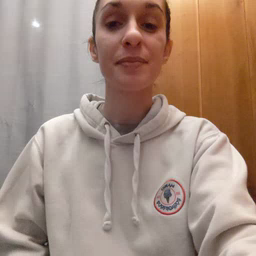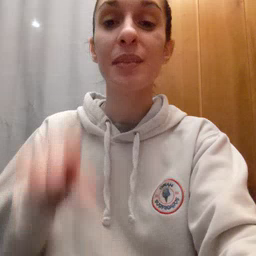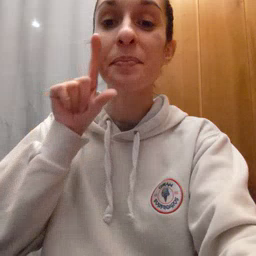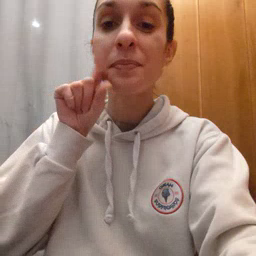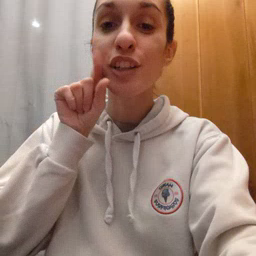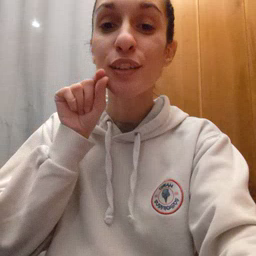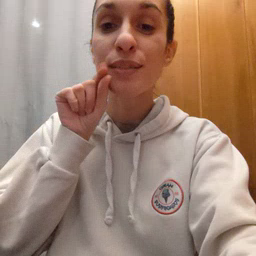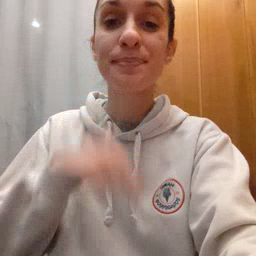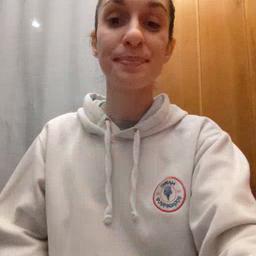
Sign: bird